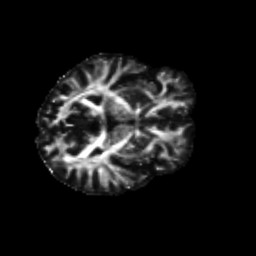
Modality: FA
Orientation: axial
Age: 33
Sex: female
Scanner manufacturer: siemens
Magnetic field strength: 3 T
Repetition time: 8.6 s
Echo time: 0.095 s